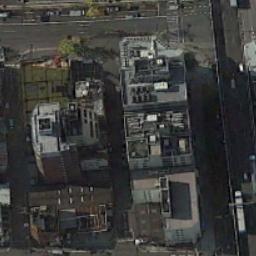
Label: commercial_area